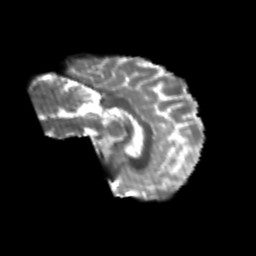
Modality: T2w
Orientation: sagittal
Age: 24
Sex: female
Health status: healthy
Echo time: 0.074 s